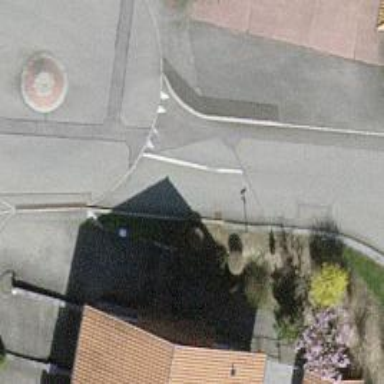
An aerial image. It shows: Roundabout on residential road.